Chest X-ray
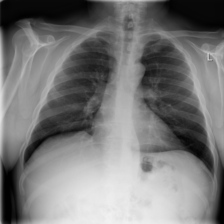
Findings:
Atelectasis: negative
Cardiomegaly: negative
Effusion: negative
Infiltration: negative
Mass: negative
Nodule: negative
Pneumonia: negative
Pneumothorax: negative
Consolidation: negative
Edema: negative
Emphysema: negative
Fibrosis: negative
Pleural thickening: negative
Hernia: negative